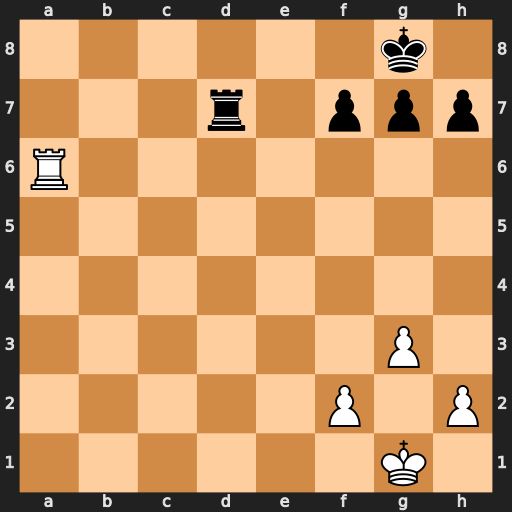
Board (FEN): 6k1/3r1ppp/R7/8/8/6P1/5P1P/6K1
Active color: w
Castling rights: -
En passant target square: -
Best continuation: Ra8+ Rd8 Rxd8#